Field crop: tomato
Growth stage: 1
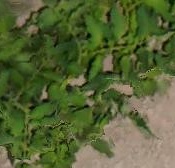
Species: tomato